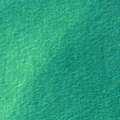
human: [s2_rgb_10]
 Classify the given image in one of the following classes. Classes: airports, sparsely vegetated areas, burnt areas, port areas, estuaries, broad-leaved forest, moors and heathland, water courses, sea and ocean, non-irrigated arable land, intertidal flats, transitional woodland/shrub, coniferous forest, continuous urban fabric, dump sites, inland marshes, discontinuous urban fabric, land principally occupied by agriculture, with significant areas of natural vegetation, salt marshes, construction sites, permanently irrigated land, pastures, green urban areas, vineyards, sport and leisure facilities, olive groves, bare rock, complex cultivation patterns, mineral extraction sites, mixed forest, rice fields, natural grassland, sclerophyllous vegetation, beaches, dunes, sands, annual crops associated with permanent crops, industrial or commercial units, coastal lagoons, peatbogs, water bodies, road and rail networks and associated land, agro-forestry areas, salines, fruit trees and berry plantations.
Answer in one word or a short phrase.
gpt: sea and ocean